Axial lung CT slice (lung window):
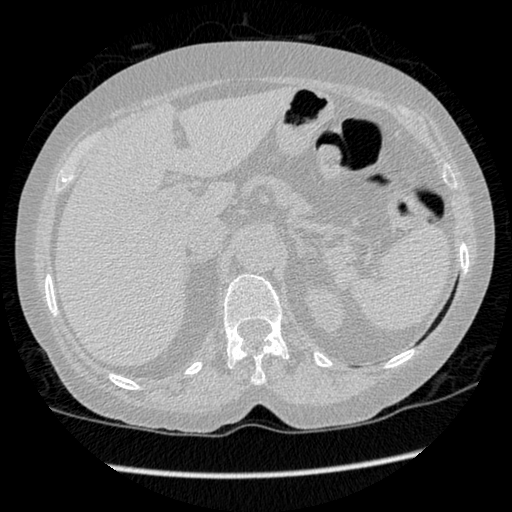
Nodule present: no